Interaction volume radius: 5 \u00c5
Interaction volume height: 15 \u00c5
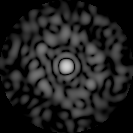
Disorder parameter: 0.8214